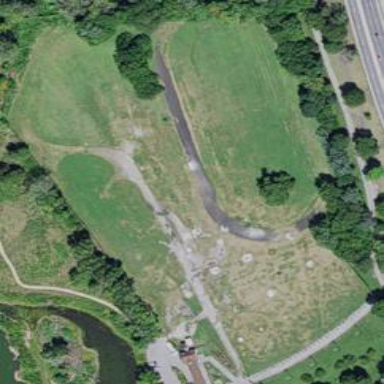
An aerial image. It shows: Golf driving range on grass land.